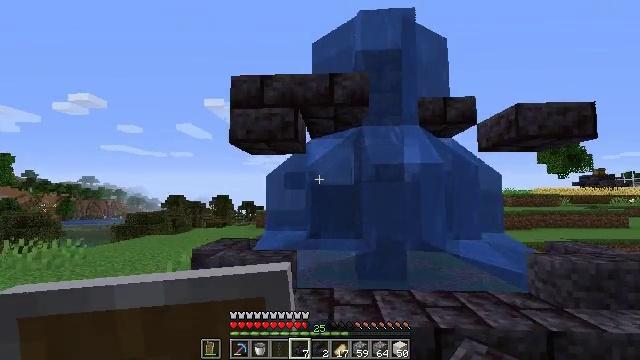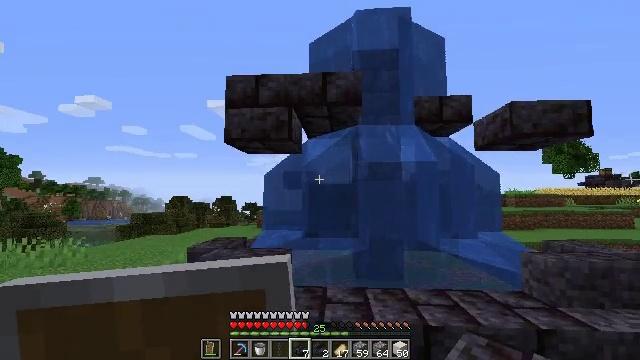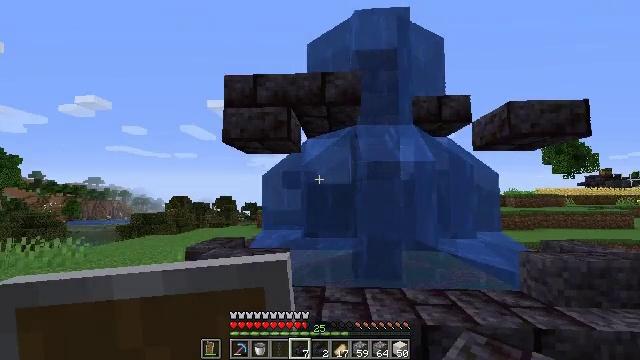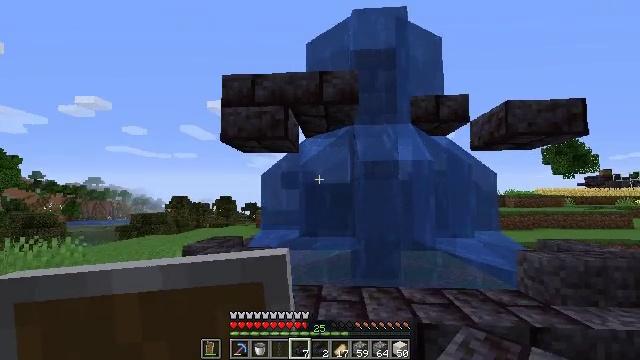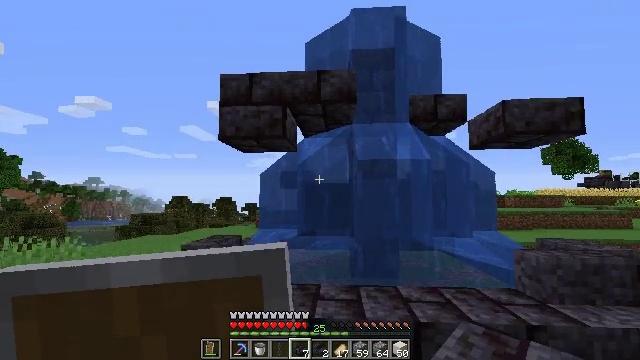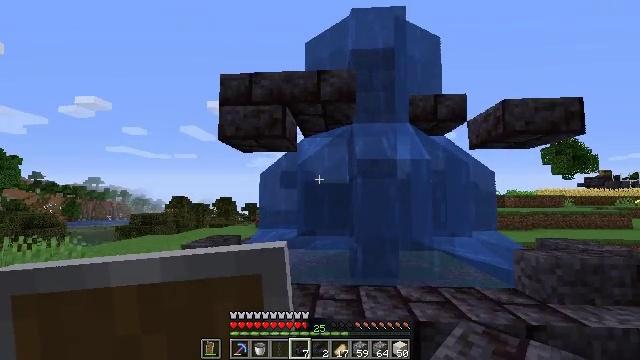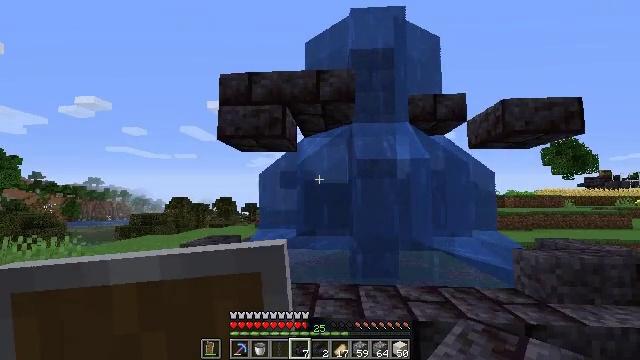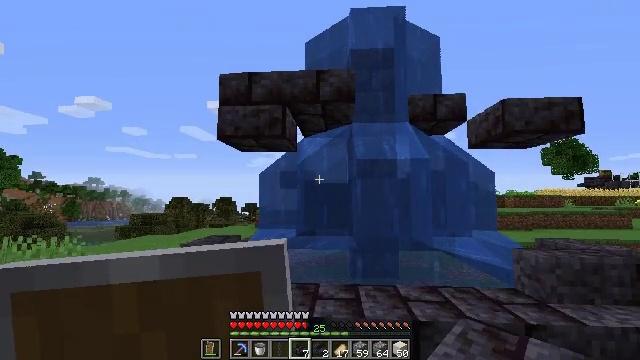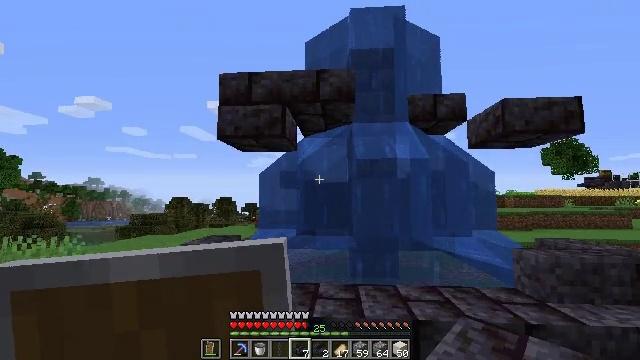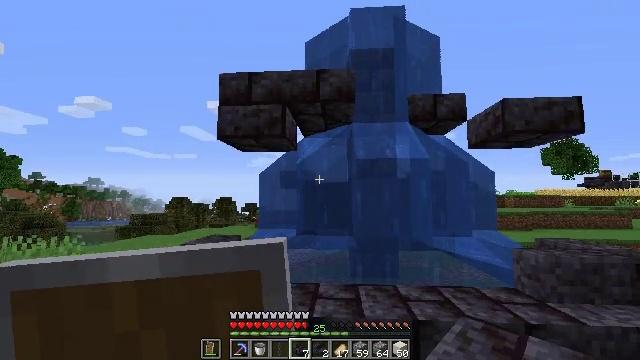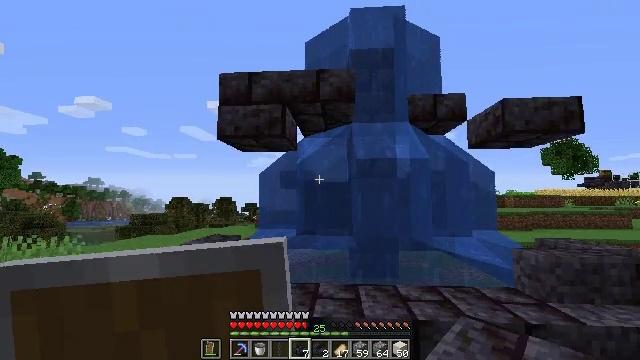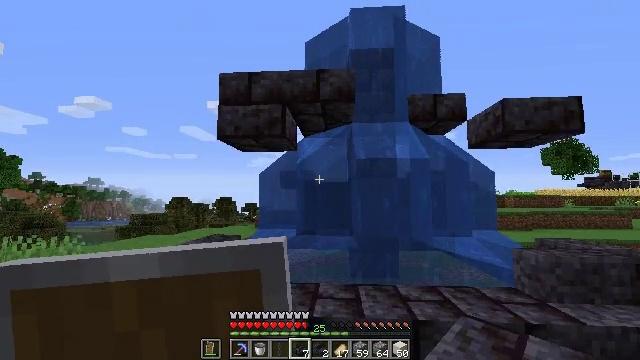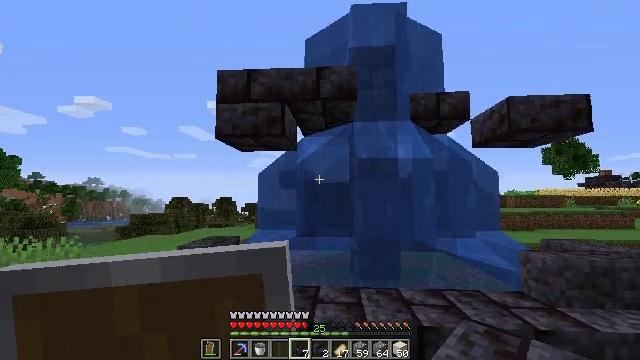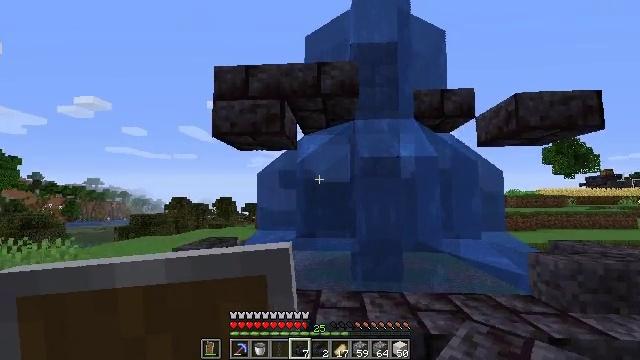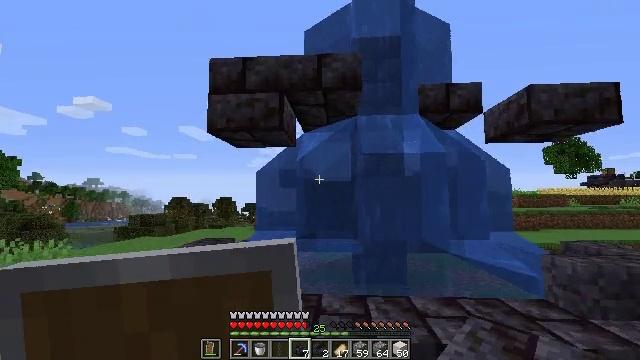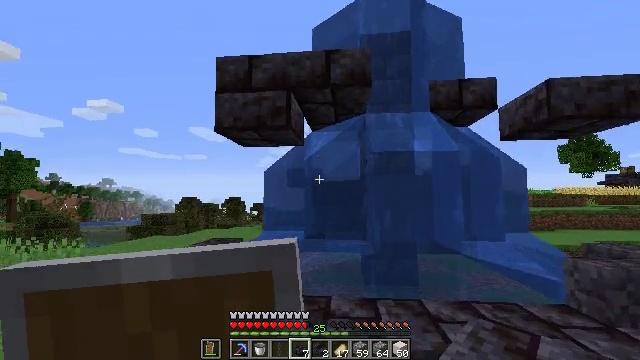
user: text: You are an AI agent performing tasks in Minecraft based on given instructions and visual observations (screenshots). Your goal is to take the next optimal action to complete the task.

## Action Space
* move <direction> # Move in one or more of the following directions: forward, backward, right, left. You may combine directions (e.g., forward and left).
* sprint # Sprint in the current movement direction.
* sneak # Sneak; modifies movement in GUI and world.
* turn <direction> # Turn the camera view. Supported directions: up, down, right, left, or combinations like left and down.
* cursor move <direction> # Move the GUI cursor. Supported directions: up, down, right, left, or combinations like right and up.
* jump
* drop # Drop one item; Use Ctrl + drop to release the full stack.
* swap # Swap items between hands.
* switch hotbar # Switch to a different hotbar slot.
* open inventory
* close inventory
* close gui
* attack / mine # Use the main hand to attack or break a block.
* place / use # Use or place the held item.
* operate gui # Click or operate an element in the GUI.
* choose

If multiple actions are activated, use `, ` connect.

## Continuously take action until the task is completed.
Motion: motion action
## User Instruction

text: Retrieve the polished blackstone brick slab by mining.
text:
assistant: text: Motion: no_op
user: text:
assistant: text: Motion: no_op
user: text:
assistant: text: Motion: no_op
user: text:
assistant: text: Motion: no_op
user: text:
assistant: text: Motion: no_op
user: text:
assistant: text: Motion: no_op
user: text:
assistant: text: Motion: no_op
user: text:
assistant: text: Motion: no_op
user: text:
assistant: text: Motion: no_op
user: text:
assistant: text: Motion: no_op
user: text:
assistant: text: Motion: no_op
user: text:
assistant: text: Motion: move forward
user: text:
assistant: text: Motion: move forward
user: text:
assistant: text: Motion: move forward
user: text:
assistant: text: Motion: move forward, turn left
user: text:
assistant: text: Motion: move forward, turn left and up
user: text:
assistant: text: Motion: move forward, turn left and up
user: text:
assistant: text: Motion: turn left and up
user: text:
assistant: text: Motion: turn up
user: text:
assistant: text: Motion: turn up
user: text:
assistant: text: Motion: no_op
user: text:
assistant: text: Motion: no_op
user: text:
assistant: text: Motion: no_op
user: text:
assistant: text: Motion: no_op
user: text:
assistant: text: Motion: no_op
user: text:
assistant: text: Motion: no_op
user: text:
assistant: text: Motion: no_op
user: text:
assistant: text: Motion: move forward, turn right and up
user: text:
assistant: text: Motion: move forward, turn right and up
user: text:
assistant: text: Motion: move forward, turn right and up, switch to hotbar 1